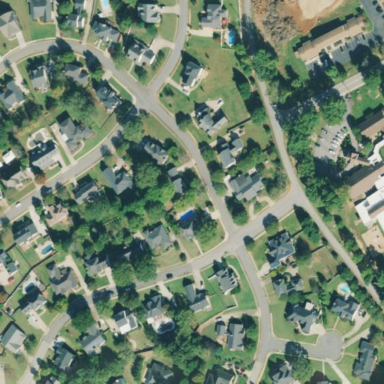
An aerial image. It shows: Residential neighbourhood.